Aerial crown-view tile of a tropical tree (Barro Colorado Island, Panama), acquired 20250915:
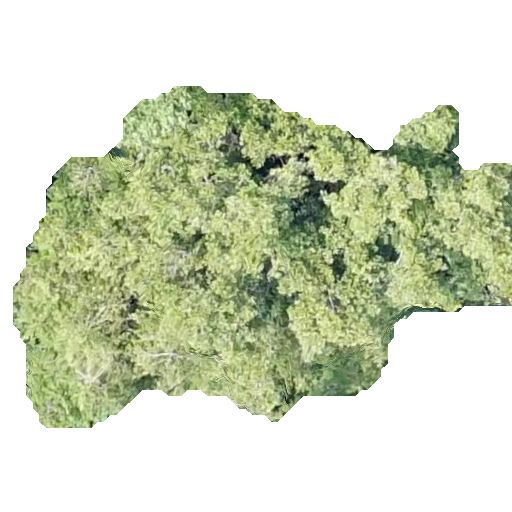
Species: Genipa americana
GBIF accepted scientific name: Genipa americana
Crown area: 178.076 m²